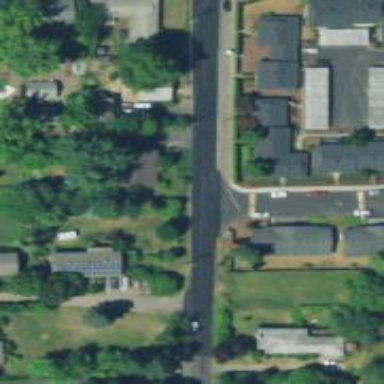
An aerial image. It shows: Residential road with asphalt surface. Sidewalk is present on the left side.